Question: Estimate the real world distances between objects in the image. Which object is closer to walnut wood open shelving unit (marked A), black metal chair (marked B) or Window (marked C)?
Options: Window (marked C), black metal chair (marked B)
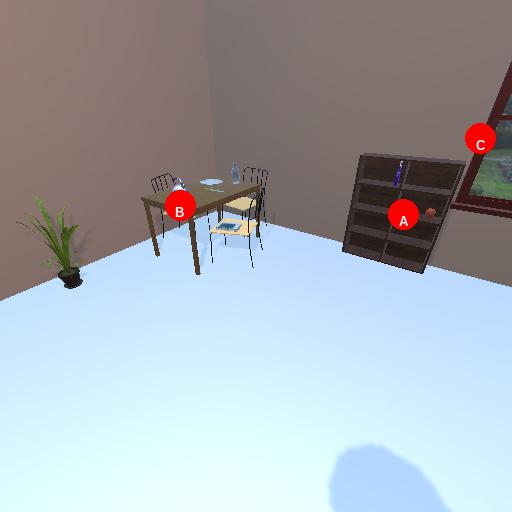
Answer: Window (marked C)